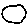
Label: circle